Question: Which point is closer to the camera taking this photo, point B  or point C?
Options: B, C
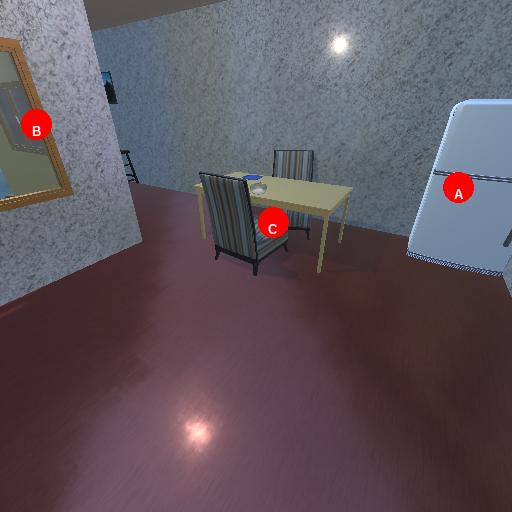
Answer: B